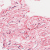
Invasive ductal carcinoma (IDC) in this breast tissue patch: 0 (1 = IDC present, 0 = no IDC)